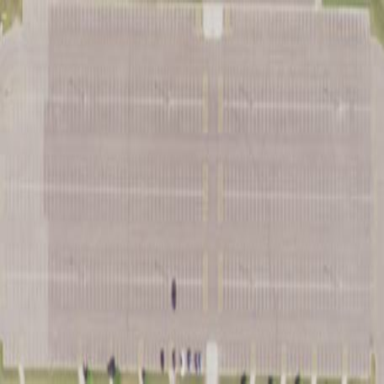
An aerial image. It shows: Parking area with surface.